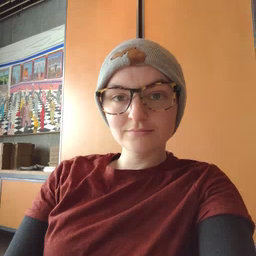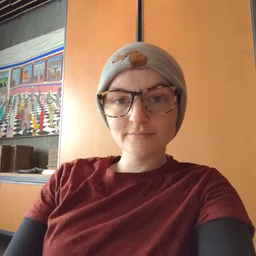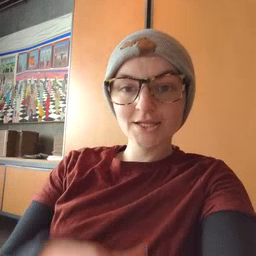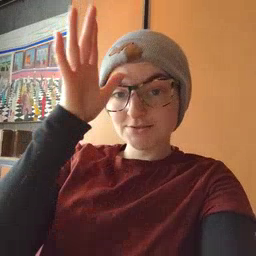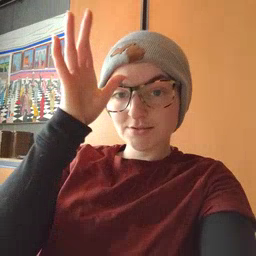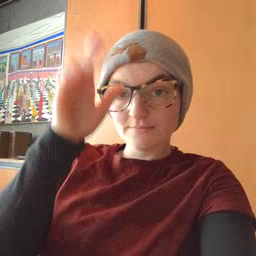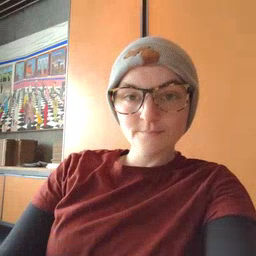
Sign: dad